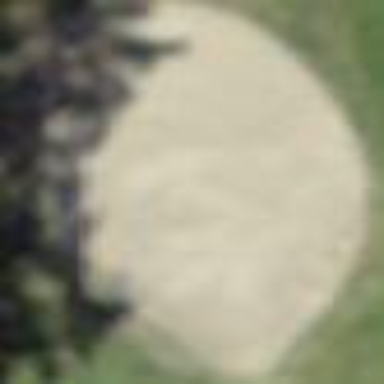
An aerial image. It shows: Golf bunker filled with sandy terrain.